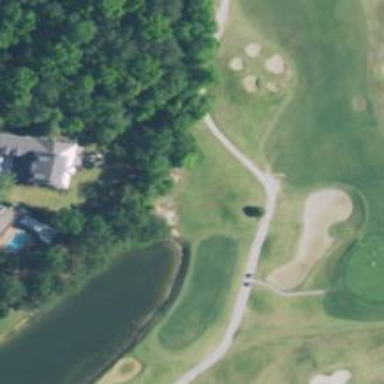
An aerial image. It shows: Golf cartpath that is also road path.